Question: I find it's very hard to debug when using karate DSL. The linked picture shows the html report of the scenario.

Without debugging to java code, there's no useful info about why path statement was wrong.
Is there a way to debug the java code in karate DSL?
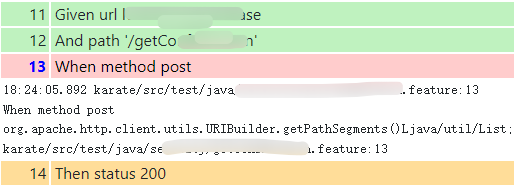
Answer: Yes there is an IntelliJ plugin that does this: <URL>
That said it sounds like you have some dependency conflicts. If you can replicate the issue in a quickstart project, please file an issue: <URL>